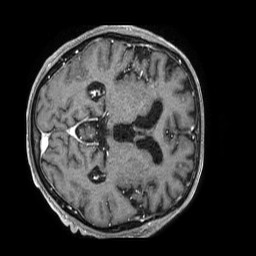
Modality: T1w
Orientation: axial
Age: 77
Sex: male
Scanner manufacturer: philips
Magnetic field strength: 1.5 T
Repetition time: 0.007651 s
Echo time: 0.003481 s